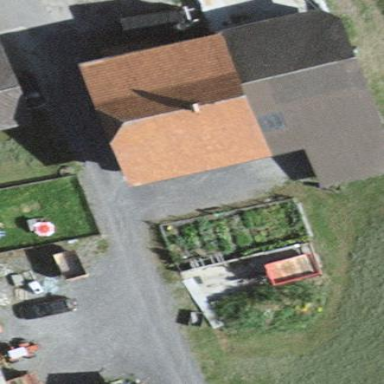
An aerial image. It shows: Barn.